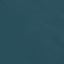
Land use / land cover class: SeaLake